Question: I have little experience in Java/Groovy/Grails, about 1 year using Eclipse and some weeks using <URL>, and I always got my projects with build path problems, or other related problems, with apparently no reason. The environment seems to be buggy. Any tip?
Below there's an screenshot of a project I was working on and, after a computer restart, a lot of wild build path problems had appeared.

PS.: To solve these problems I closed the project in GGTS, used a 'grails clean' in console, opened the project again (all the problems still were there), then I just into 'properties > Java Build Path' and all problems have gone. These steps makes no sense for me.
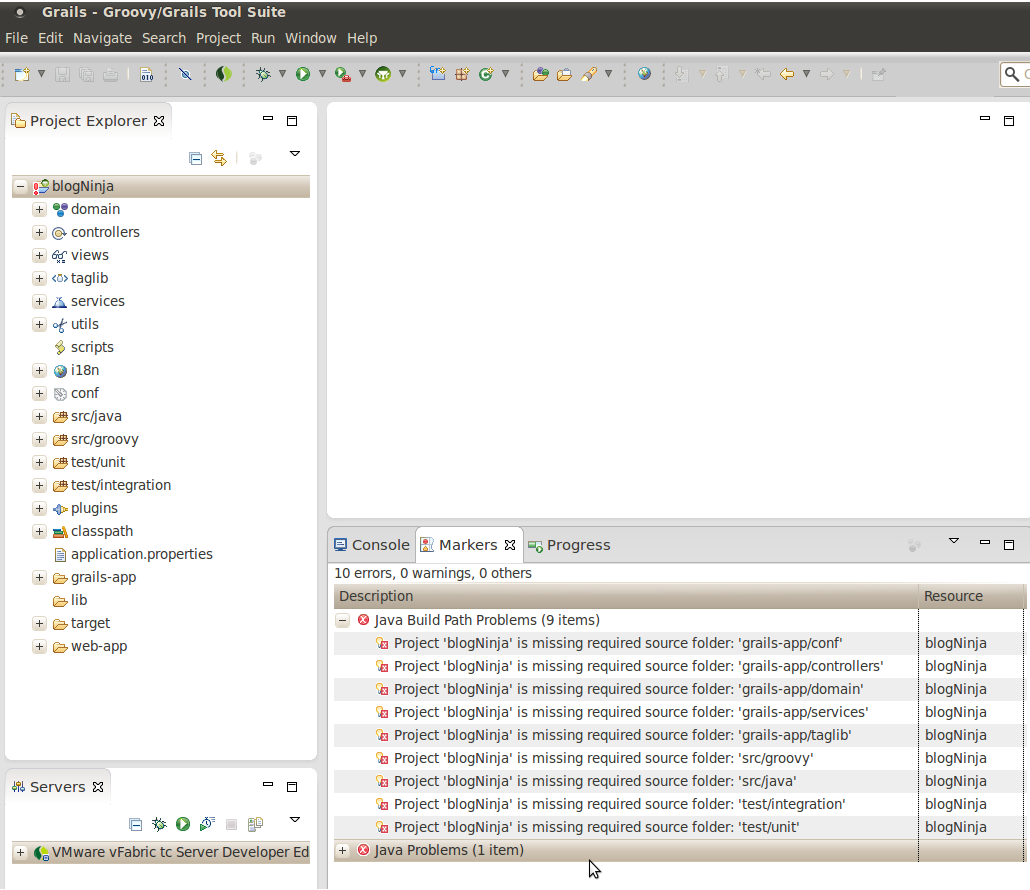
Answer: Like others I would not recommend Eclipse. All variants(sts,ggts,vanilla eclipse+plugins) are unstable at least on Juno, IMHO.
I personally use emacs, but like @James, I would suggest IntelliJ:
- -